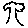
Label: tree